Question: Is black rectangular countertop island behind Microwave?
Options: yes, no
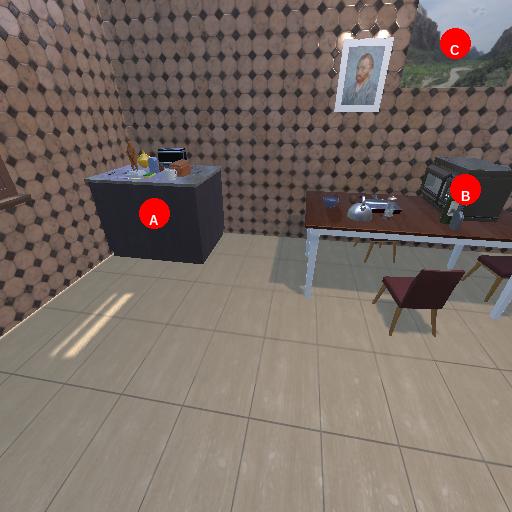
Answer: yes